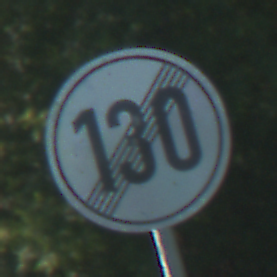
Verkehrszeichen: EndeGeschwindigkeit130
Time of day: MorningAfternoon
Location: Outdoor (Nature)
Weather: Clear
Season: NotSpecified
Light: Natural